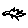
Label: bird